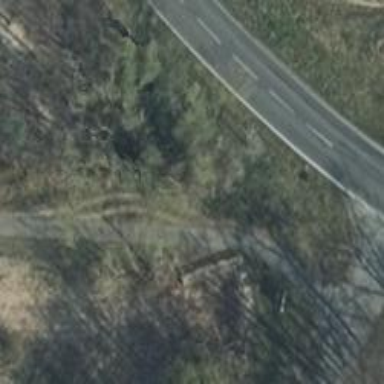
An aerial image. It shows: Well-maintained asphalt path with grade 1 track type.